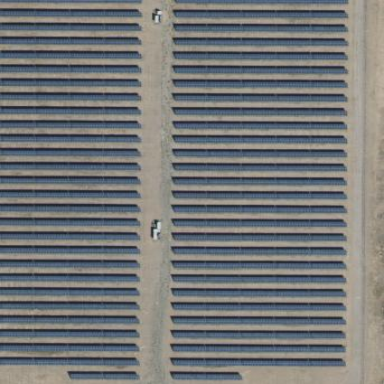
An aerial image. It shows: Solar photovoltaic power plant surrounded by fence.